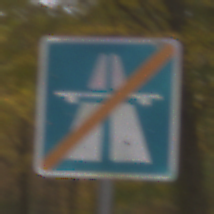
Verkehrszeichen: EndeAutbahn
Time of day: Midday
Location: Outdoor (Nature)
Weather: Overcast
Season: NotSpecified
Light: Natural